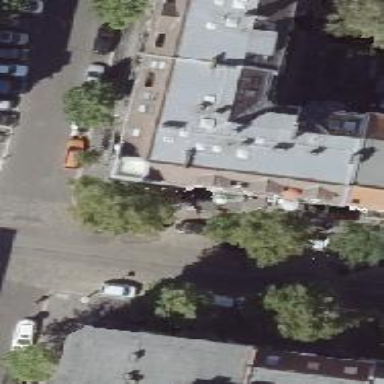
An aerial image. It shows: Cafe.